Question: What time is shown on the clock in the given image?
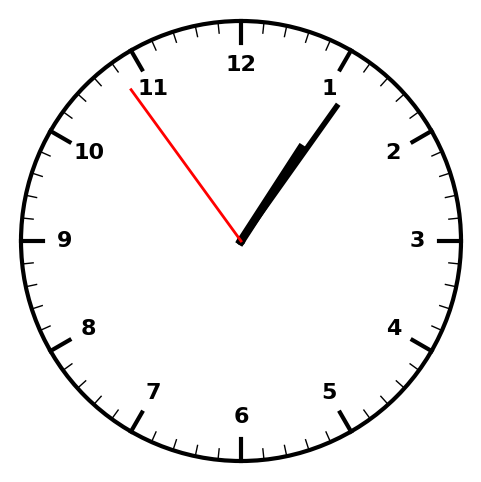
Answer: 01:05:54